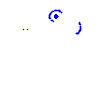
Particle: proton